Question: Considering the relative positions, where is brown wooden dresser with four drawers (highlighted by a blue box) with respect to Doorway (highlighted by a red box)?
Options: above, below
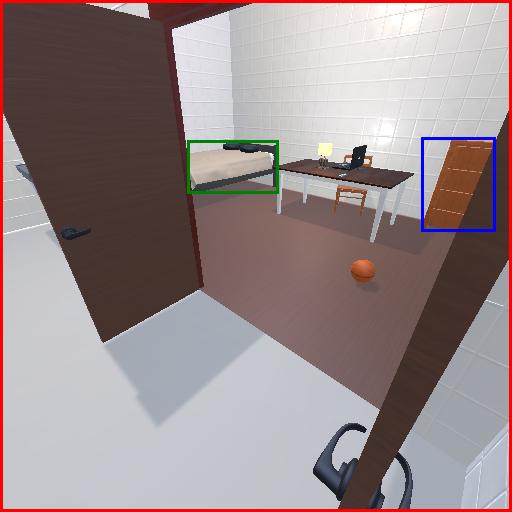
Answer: above